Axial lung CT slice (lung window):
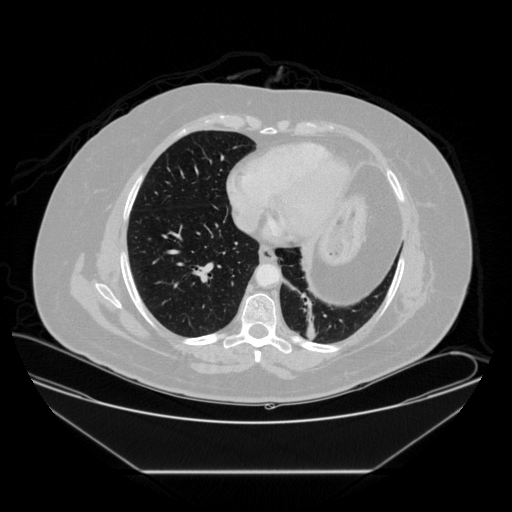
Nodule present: no